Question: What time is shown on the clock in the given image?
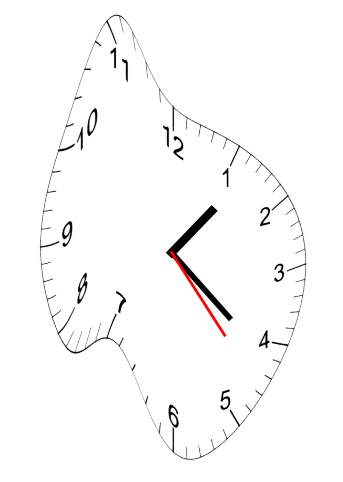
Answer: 01:21:23